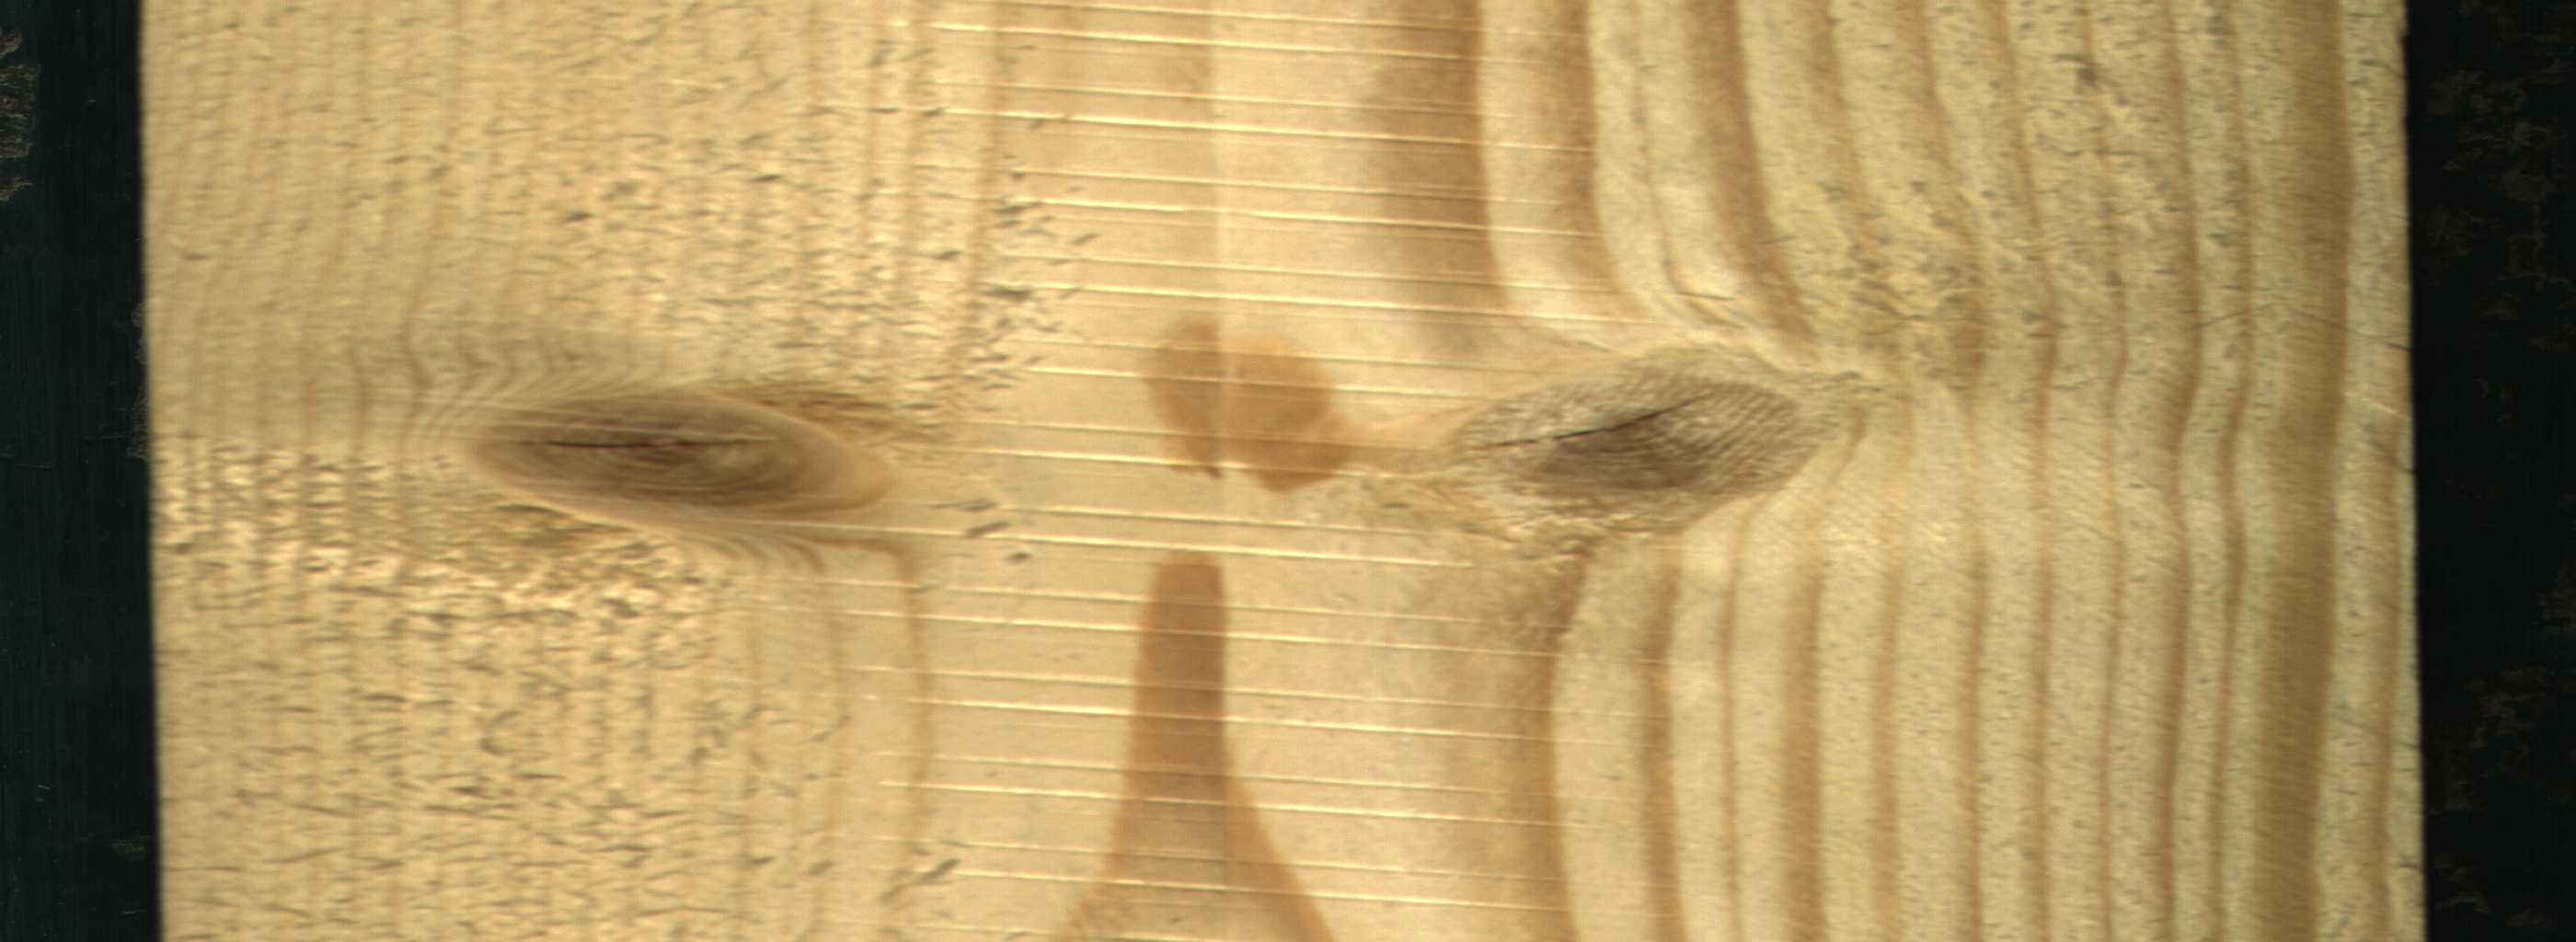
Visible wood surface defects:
Quartzity
knot_with_crack
knot_with_crack